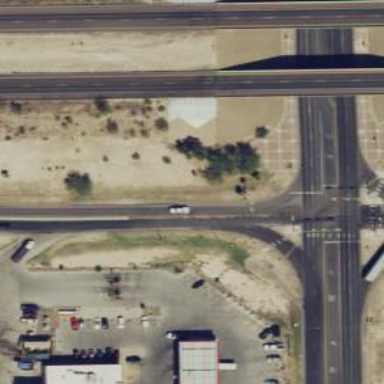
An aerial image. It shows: Asphalt tertiary road with frontage road.